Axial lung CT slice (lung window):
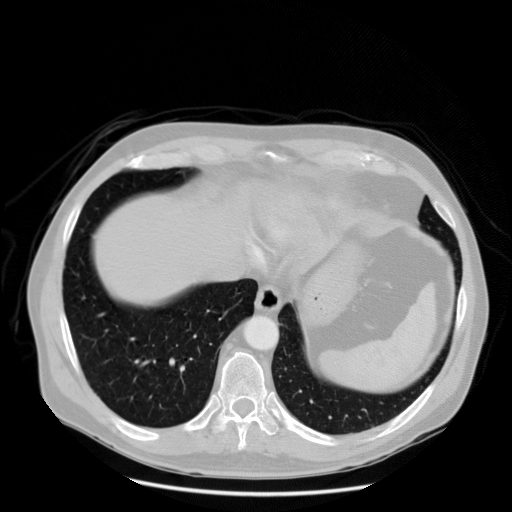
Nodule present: no